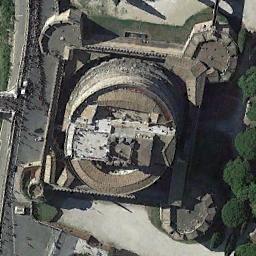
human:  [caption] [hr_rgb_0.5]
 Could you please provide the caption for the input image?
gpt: Many trees of different sizes are beside the palace .

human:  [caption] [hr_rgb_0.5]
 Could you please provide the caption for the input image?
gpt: The square brown palace has a circular building .

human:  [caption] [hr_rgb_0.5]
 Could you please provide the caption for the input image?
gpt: One side of the palace is lush woods and the other is a residential area .

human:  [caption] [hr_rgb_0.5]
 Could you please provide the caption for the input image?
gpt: The palace is on the open place next to some trees .

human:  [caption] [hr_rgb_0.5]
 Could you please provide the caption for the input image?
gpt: There are some green trees beside the palace with a dome .